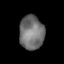
Tissue: skin
Cell type: Epithelial cells
Senescence score: 0.2207
Nuclear area (px): 819
Mean DAPI intensity: 113.505